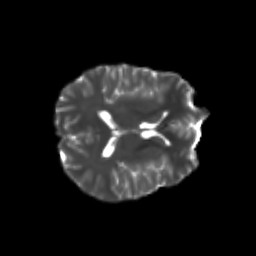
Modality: T2w
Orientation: axial
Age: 19
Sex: male
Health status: healthy
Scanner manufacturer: philips
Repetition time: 7.39 s
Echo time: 0.08599 s